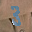
Label: 3